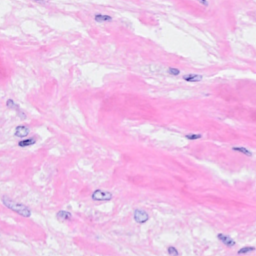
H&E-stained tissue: Breast